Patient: sex M, age 64
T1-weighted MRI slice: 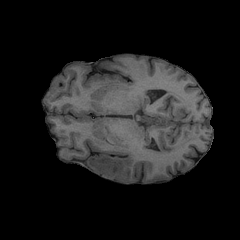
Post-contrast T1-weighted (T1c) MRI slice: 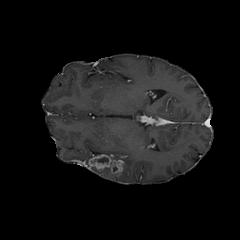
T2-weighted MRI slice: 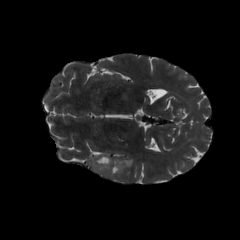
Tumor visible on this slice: yes
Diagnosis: Glioblastoma, IDH-wildtype
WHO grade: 4